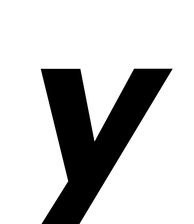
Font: Poppins-BoldItalic